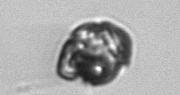
Label: Proterythropsis